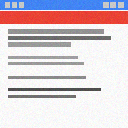
Screen state: on